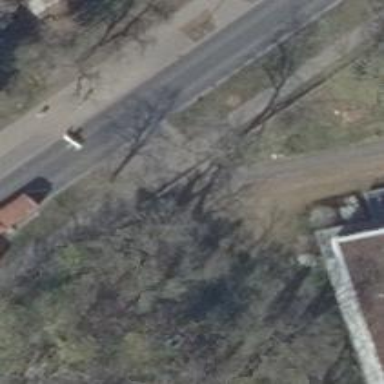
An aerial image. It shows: Driveway leading to service road.